The trace is the raw vibration amplitude of a rotating bearing as a function of time. Classify the bearing condition as one of: normal, inner_race, outer_race, ball.
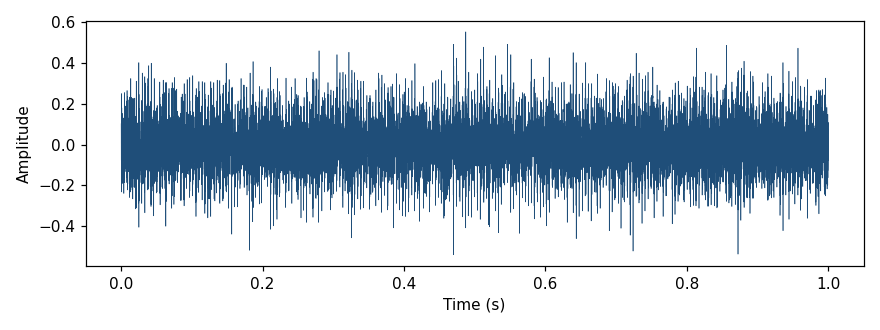
Answer: outer_race